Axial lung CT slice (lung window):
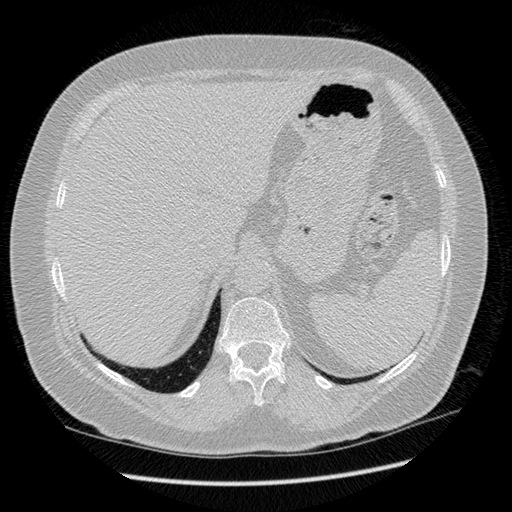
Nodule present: no